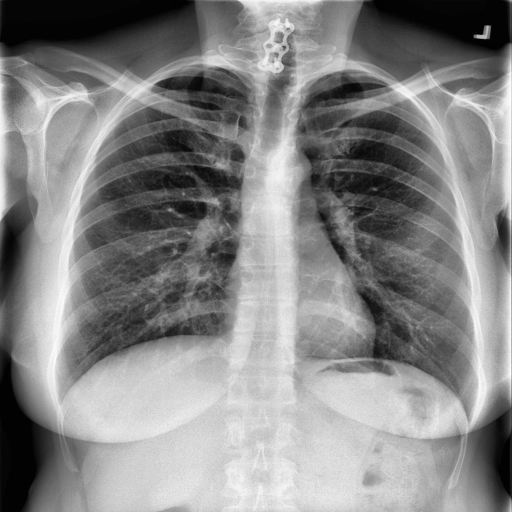
Finding: NORMAL